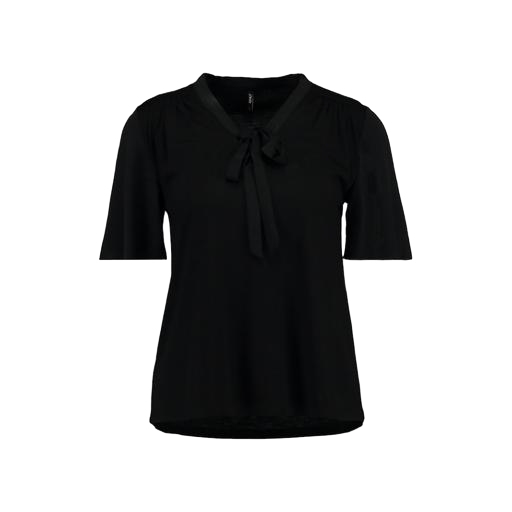
black tie-neck top, black tied neckline blouse, tie-neck jersey top, white background